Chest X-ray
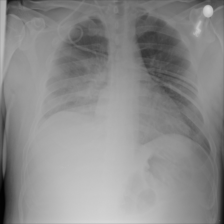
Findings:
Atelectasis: negative
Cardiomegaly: negative
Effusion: positive
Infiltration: negative
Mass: negative
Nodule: negative
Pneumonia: negative
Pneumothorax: negative
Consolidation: negative
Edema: negative
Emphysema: negative
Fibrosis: negative
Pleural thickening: negative
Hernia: negative